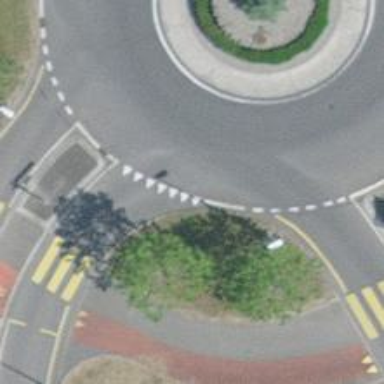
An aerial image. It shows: Road with "give way" sign.